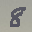
Label: 8